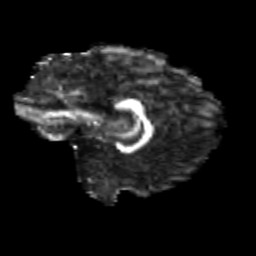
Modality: FA
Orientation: sagittal
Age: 28
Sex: female
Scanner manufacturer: siemens
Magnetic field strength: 3 T
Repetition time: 3.5 s
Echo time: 0.113 s